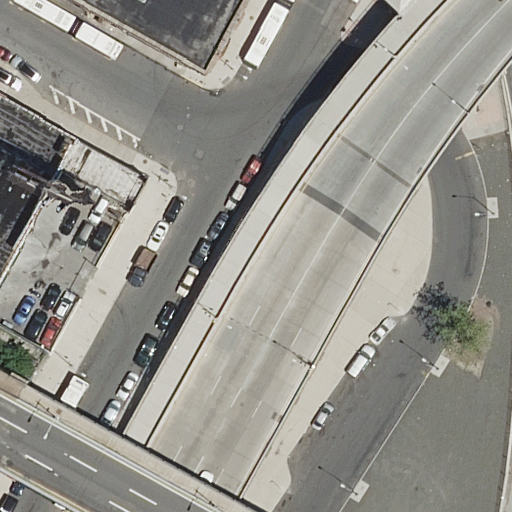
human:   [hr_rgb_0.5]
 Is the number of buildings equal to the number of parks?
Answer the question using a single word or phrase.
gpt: no

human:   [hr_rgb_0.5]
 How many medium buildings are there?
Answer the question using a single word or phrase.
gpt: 1

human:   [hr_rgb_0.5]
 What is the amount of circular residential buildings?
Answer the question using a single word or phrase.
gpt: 0

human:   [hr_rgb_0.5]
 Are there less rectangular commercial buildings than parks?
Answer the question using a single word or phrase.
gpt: yes

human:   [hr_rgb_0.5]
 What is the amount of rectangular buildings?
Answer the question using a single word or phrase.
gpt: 2

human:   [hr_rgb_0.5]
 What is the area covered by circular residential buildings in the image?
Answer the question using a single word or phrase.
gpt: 0m2

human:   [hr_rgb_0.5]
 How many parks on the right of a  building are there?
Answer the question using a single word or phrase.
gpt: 0

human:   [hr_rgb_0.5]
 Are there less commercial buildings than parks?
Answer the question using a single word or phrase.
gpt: yes

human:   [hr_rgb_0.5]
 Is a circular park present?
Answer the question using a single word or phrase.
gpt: no

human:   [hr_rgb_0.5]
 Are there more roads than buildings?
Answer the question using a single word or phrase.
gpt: yes

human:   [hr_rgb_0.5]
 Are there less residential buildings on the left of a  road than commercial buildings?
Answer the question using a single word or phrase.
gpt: no

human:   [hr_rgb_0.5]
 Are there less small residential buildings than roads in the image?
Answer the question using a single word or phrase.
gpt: yes

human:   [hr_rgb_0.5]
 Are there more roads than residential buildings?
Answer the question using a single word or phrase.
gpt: yes

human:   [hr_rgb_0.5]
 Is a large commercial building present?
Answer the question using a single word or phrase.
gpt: no

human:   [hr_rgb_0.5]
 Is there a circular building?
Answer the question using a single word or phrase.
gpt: no

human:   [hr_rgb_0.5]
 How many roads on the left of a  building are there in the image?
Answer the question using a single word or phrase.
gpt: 1

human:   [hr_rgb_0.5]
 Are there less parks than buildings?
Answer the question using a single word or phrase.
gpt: yes

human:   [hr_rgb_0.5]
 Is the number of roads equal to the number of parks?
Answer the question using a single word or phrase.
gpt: no

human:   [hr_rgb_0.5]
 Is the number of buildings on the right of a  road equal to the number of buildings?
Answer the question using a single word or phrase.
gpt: no

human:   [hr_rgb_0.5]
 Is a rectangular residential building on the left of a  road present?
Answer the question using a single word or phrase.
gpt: yes

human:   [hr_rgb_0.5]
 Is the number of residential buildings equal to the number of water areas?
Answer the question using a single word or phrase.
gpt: no

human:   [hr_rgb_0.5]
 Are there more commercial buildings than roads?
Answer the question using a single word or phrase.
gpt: no

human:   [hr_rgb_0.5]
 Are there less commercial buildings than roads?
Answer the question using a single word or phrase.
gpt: yes

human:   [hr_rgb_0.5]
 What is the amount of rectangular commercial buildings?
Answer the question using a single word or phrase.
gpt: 0

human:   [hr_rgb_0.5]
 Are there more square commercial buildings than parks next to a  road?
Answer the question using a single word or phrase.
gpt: no

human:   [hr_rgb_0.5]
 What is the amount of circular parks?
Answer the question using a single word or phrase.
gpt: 0

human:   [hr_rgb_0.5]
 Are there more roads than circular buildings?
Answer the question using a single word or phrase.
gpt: yes

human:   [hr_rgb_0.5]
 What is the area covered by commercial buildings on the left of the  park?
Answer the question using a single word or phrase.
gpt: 0m2

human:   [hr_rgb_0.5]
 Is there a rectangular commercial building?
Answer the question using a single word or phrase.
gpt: no

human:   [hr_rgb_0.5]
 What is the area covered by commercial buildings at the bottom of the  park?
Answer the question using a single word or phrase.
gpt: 0m2

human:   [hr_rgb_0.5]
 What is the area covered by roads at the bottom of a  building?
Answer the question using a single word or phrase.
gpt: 0m2

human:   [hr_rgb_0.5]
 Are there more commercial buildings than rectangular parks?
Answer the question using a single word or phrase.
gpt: no

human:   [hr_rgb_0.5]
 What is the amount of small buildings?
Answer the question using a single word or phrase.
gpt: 0

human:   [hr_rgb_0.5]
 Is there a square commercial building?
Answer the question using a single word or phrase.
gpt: no

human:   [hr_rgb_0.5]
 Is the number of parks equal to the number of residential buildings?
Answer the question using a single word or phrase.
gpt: no

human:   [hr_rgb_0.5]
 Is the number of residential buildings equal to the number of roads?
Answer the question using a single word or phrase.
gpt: no